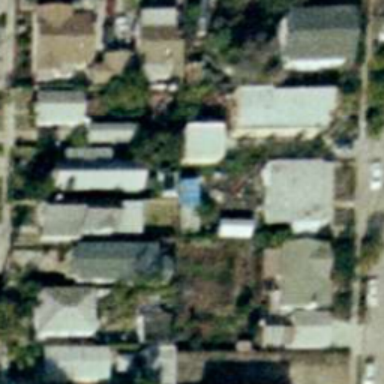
This is a dense residential area with houses and roads .